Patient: sex F, age 78
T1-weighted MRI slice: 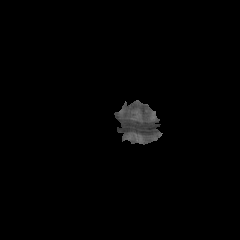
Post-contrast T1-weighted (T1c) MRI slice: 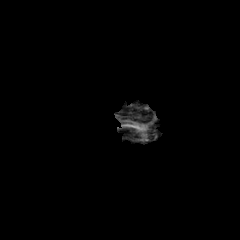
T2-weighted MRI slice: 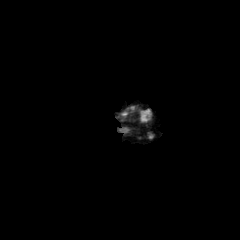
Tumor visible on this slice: no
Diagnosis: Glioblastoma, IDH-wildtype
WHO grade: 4